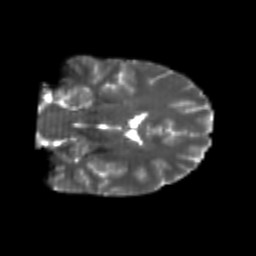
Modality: T2w
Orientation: coronal
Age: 23
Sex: male
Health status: healthy
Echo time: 0.074 s